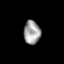
Tissue: prostate
Cell type: Fibroblasts
Senescence score: 0.7653
Nuclear area (px): 383
Mean DAPI intensity: 160.927